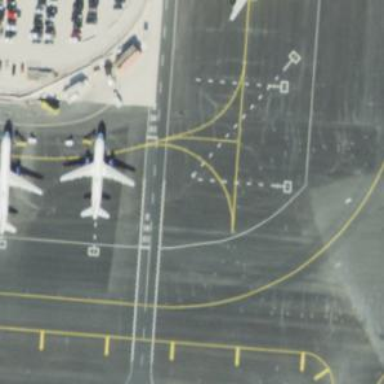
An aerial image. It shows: View of taxiway at the airport.